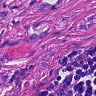
Metastatic tissue present: yes